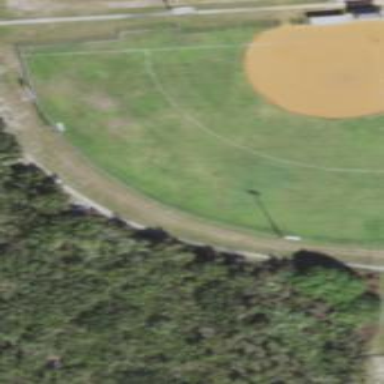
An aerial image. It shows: Softball pitch for leisure and sport activities.